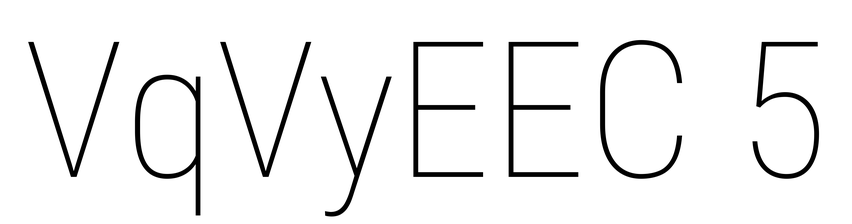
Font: Roboto_Condensed_Thin